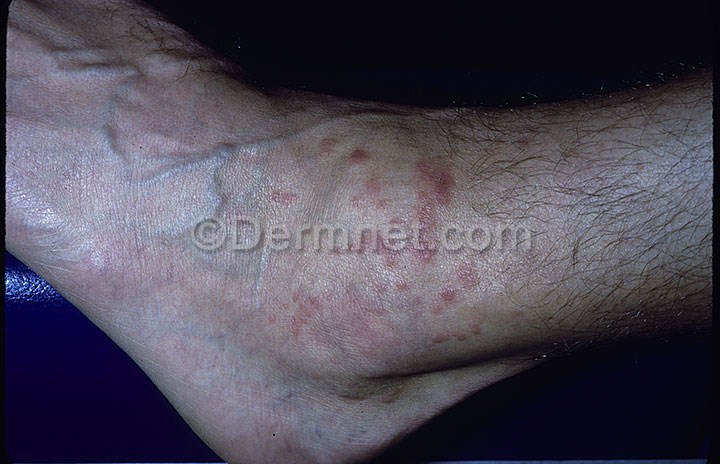
Disease: Scabies Lyme Disease and other Infestations and Bites